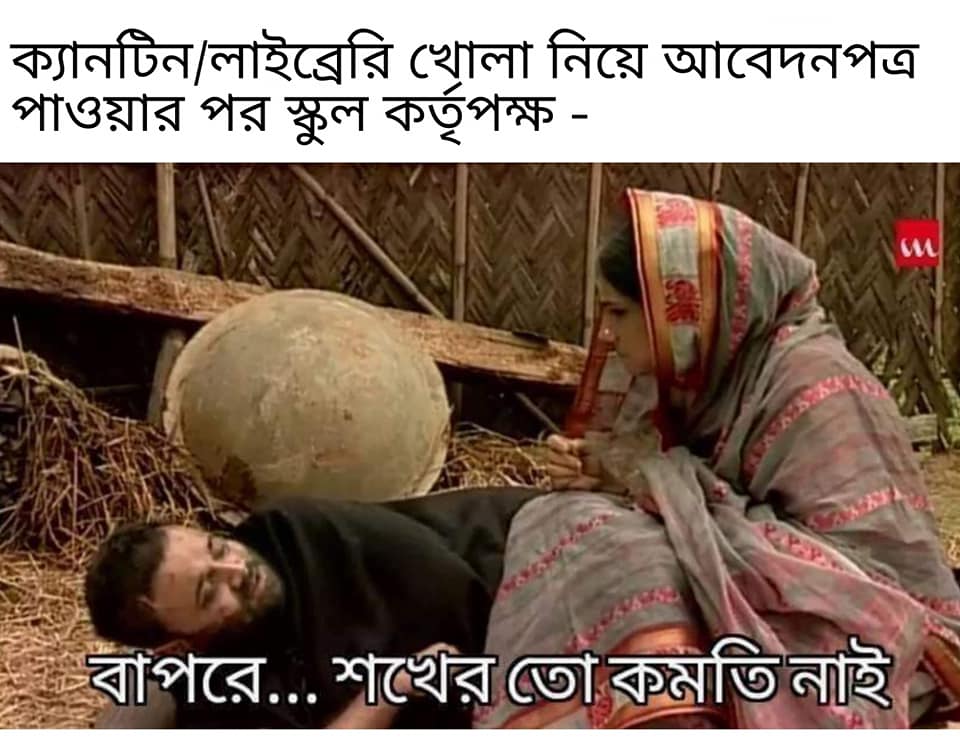
Caption: ক্যানটিন/লাইব্রেরী খোলা নিয়ে আবেদনপত্র পাওয়ার পর স্কুল কর্তৃপক্ষ -   বাপরে ... শখের তো কমতি নাই
Label: non-hate